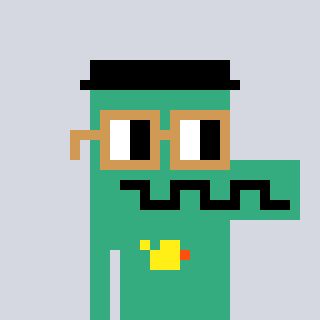
a pixel art character with square brown glasses, a crocodile-shaped head and a teal-colored body on a cool background